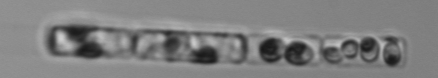
Label: Guinardia_delicatula_TAG_internal_parasite